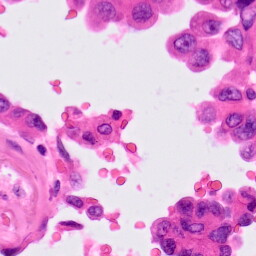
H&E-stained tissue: Lung